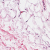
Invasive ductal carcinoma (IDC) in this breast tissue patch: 0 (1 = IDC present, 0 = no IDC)